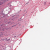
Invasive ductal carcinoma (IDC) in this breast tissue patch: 1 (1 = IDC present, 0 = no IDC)